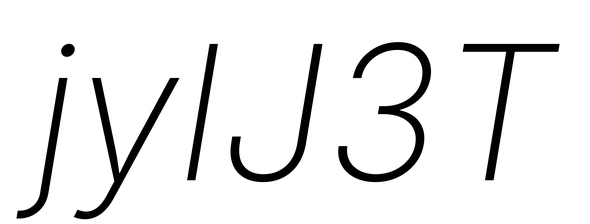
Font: Inter-Italic_ExtraLight_Italic